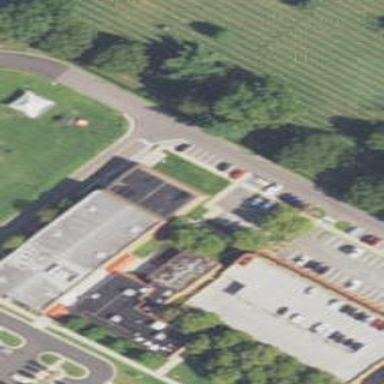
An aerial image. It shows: Fitness center building.